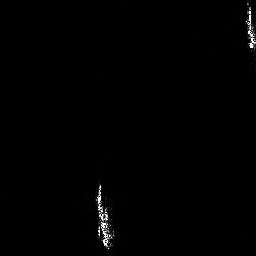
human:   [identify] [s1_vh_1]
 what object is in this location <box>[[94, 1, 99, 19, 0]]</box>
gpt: <ref>1 medium ship at the top right</ref>